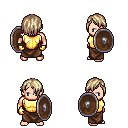
a pixel art fantasy rpg character, male body template, human, light skin, gold chest armor, robe skirt, white blonde bangs hairstyle, gold gloves, shield, four views (front, back, left, right), 2x2 character sprite sheet, small pixel art, hard edges, no anti-aliasing